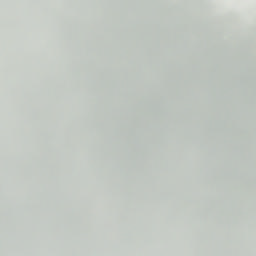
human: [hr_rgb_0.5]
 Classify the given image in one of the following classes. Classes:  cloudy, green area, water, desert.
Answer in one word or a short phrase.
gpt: cloudy